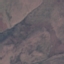
Land use / land cover: HerbaceousVegetation